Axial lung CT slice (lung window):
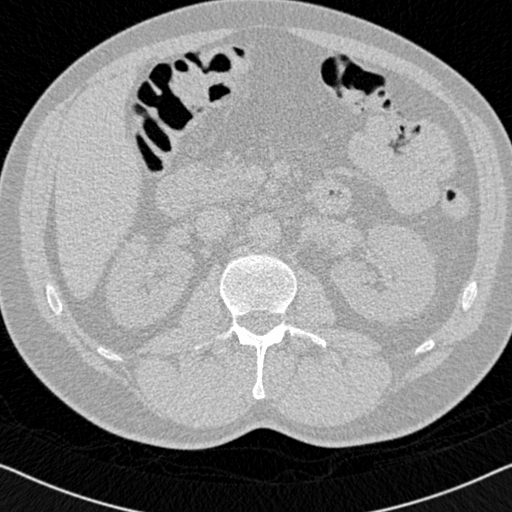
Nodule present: no